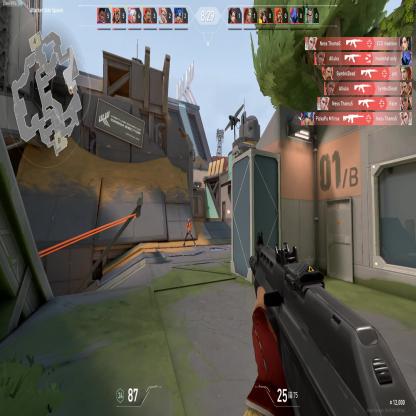
Label: enemy